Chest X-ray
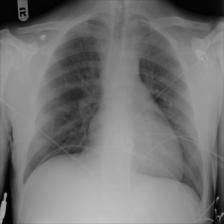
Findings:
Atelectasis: negative
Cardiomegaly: negative
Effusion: negative
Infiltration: negative
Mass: negative
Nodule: negative
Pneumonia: negative
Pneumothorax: negative
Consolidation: negative
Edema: negative
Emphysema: negative
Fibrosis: negative
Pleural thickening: negative
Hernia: negative